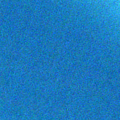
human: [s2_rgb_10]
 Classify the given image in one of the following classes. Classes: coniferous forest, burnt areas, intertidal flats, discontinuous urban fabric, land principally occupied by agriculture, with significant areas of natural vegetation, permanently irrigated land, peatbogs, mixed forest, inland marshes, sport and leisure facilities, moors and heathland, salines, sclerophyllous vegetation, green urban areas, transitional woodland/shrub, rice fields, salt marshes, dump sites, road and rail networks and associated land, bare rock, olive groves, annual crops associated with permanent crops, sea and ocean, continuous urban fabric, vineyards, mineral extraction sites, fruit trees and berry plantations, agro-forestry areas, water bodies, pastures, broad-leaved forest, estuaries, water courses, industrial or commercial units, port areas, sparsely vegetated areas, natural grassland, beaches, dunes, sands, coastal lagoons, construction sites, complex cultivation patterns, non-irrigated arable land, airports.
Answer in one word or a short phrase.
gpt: sea and ocean